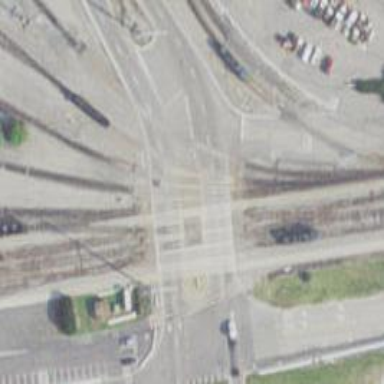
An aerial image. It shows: Railway yard.